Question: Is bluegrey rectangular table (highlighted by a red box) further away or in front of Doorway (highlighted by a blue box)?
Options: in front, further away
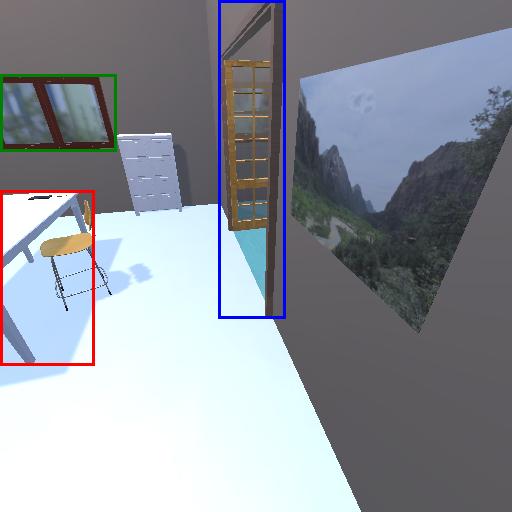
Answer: in front